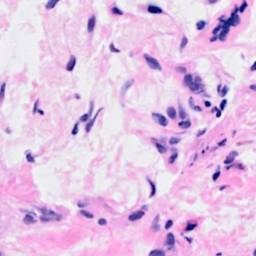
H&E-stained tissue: Breast